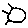
Label: sun